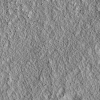
Atmospheric dust classification: not_dusty